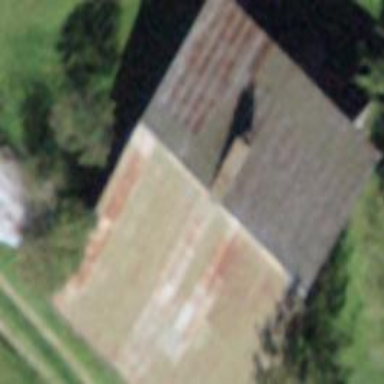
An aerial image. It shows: Farm building.